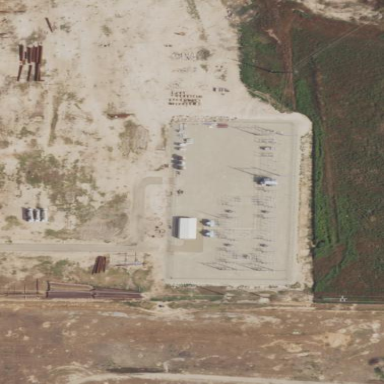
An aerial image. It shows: Fenced power substation at the transmission level.